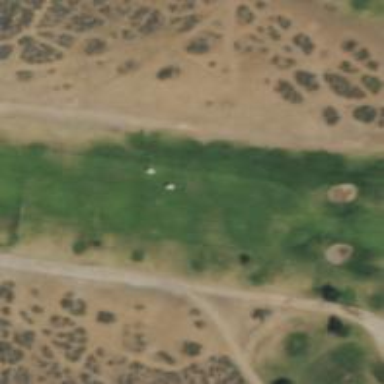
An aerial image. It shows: Golf hole.